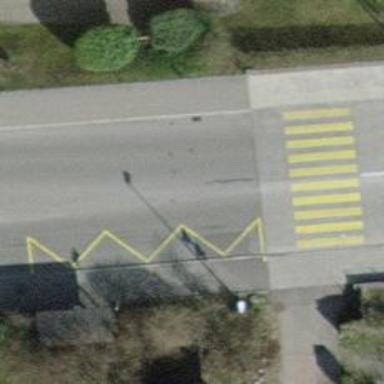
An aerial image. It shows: Public transport stop position.